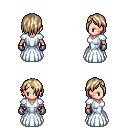
a pixel art fantasy rpg character, female body template, human, light skin, underdress, gold greaves, white blonde bangs hairstyle, metal gloves, four views (front, back, left, right), 2x2 character sprite sheet, small pixel art, hard edges, no anti-aliasing